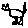
Label: cat